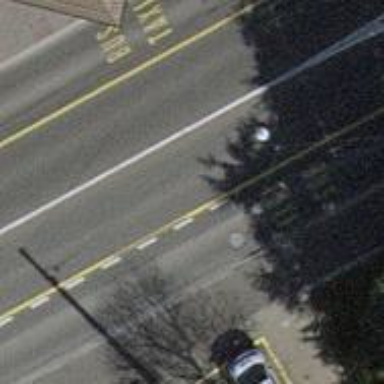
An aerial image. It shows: Asphalt road classified as primary highway with shared bus and cycle lane.